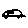
Label: car